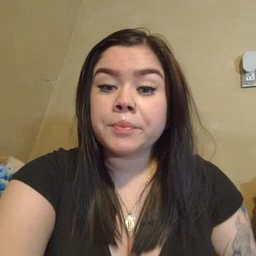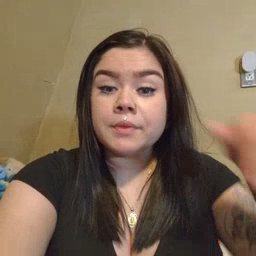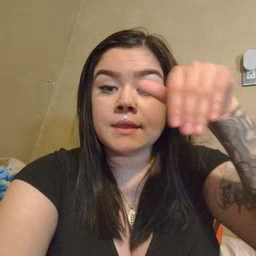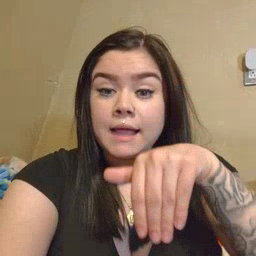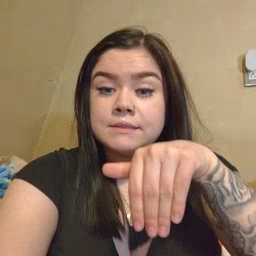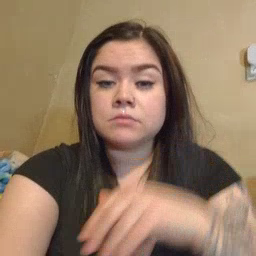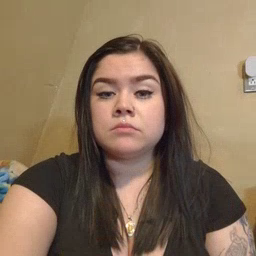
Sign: night